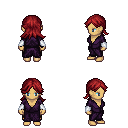
a pixel art fantasy rpg character, female body template, human, tanned skin, purple robe, gold greaves, brunette loose hair, white cloth bracers, four views (front, back, left, right), 2x2 character sprite sheet, small pixel art, hard edges, no anti-aliasing